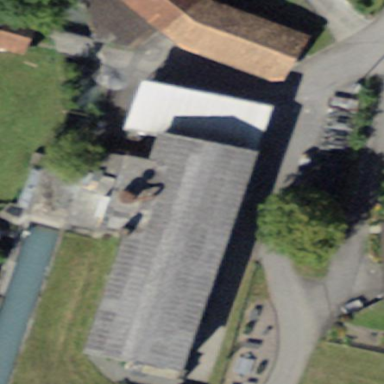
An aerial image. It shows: Industrial building.